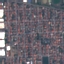
Land use / land cover: Residential